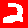
Digit: 2